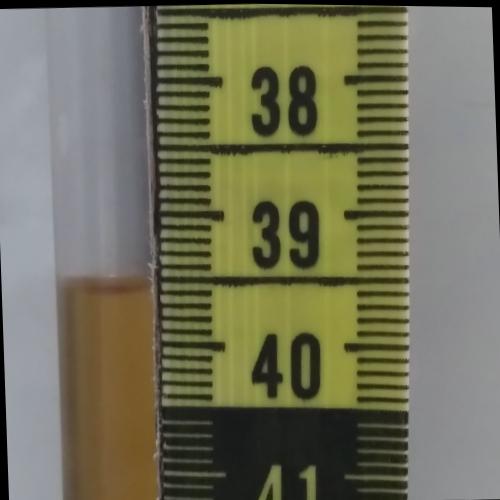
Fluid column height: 39.6 cm